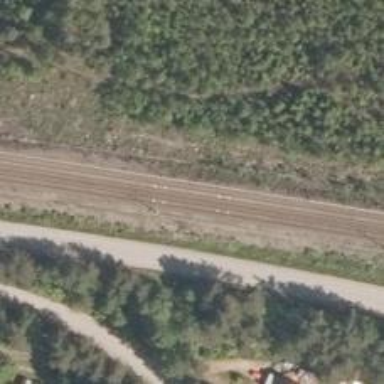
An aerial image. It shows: Railway with continuous electrified contact lines.